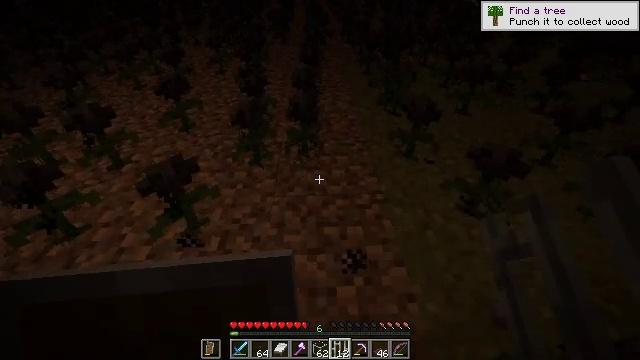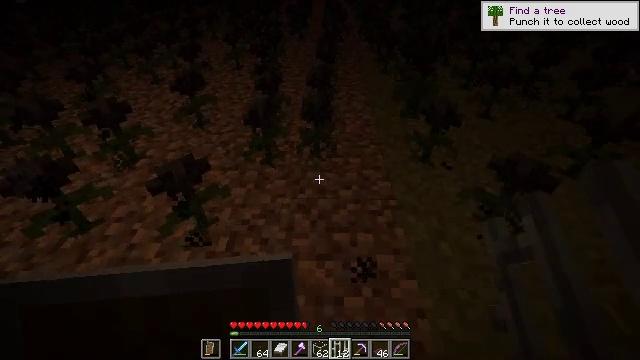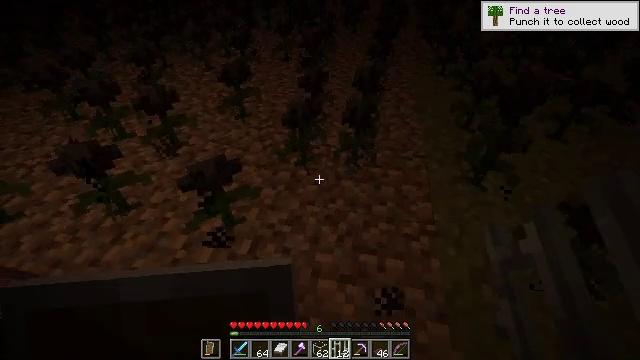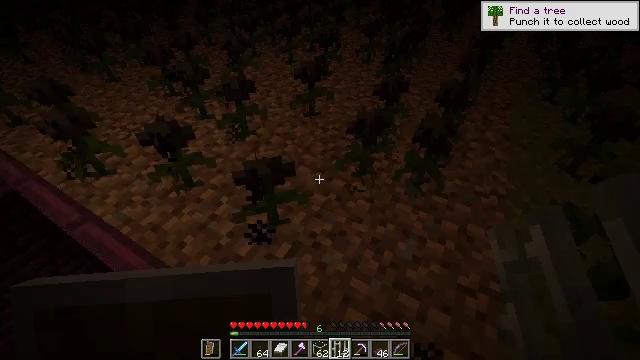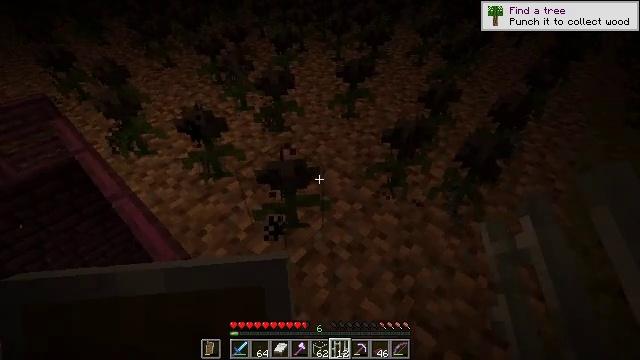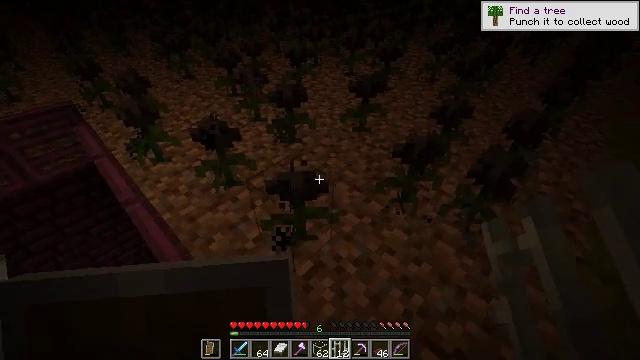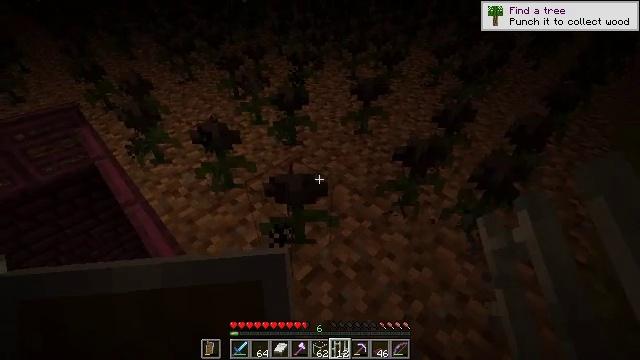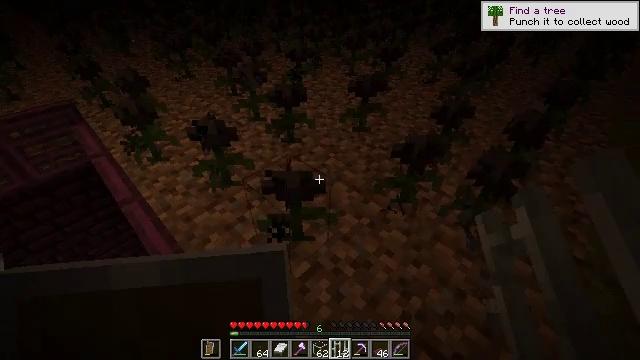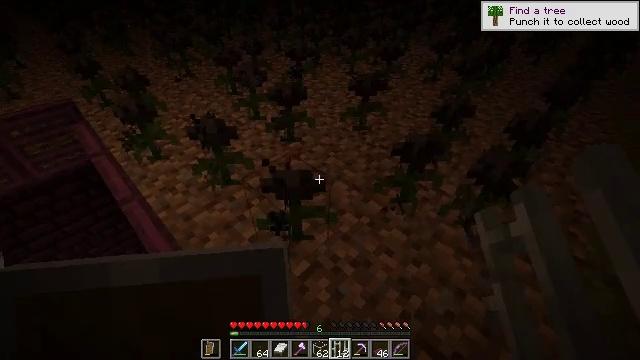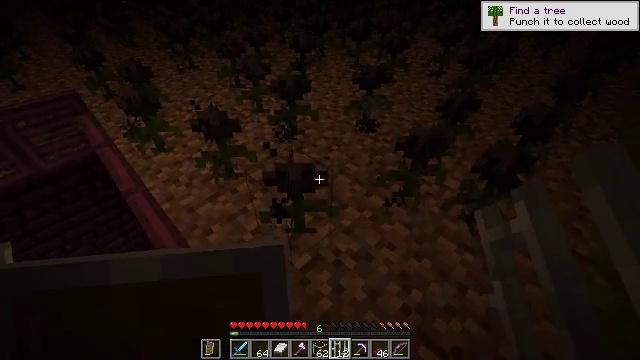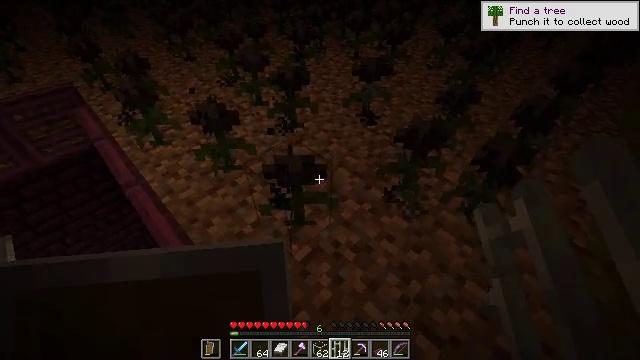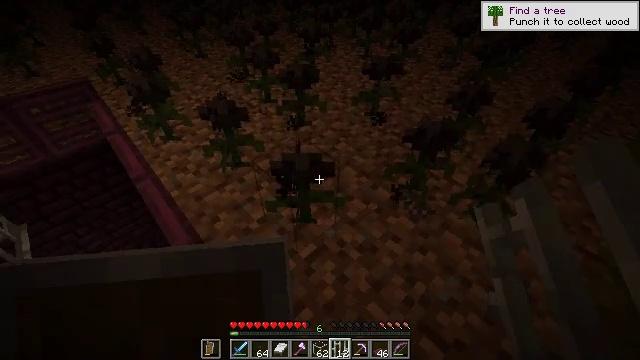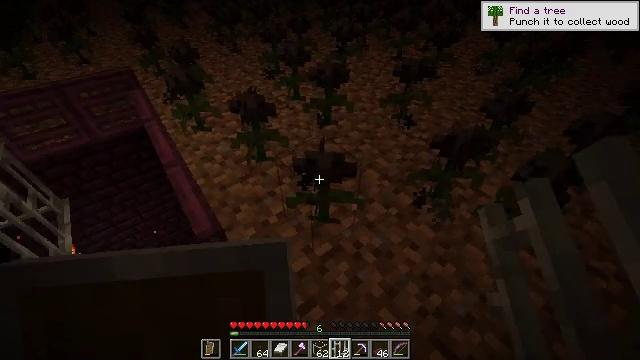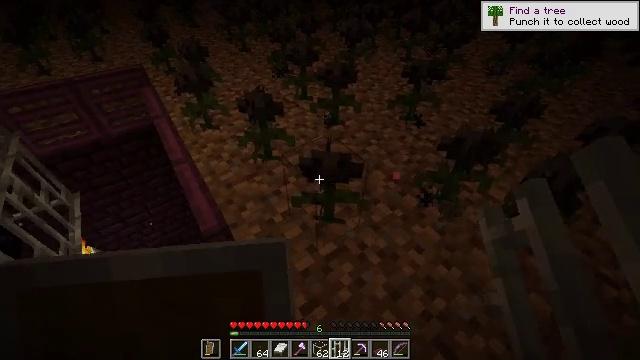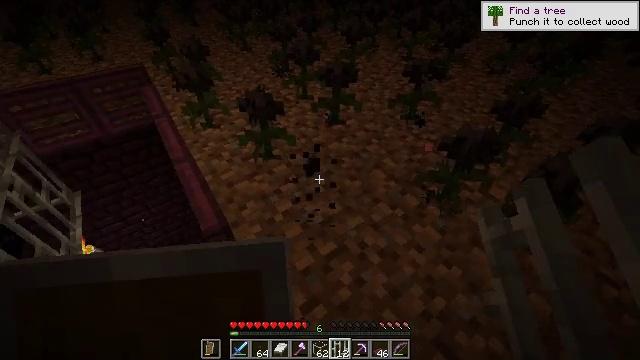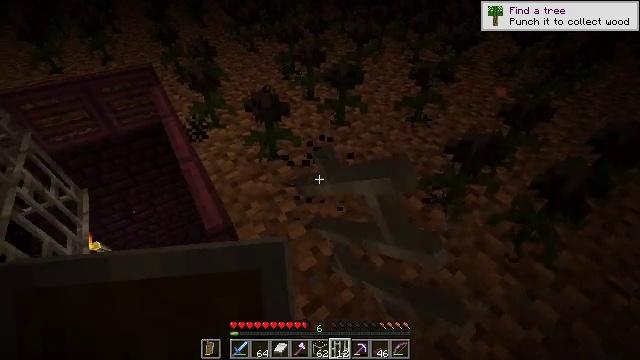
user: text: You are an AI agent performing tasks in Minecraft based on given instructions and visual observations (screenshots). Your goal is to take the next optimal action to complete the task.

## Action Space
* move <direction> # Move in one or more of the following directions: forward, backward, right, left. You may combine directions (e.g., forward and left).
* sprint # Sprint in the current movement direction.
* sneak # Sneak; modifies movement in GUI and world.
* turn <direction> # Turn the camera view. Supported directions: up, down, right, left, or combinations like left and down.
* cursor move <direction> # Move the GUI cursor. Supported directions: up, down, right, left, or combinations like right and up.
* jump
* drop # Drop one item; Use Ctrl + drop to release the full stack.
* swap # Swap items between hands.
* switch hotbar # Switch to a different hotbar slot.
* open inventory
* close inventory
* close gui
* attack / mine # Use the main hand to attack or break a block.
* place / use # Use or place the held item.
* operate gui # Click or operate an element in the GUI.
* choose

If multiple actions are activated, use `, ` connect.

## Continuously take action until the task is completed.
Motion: motion action
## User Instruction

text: Attack the wither rose to collect it.
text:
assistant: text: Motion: move forward, turn left
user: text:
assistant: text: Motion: move forward, turn left and down
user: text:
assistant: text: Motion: turn left
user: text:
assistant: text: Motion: turn left
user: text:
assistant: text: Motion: turn left and up
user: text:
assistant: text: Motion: no_op
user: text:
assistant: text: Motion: no_op
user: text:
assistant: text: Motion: no_op
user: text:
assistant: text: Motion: turn down
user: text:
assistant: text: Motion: turn down
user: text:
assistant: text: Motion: turn left
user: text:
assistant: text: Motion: turn left
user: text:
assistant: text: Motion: turn left
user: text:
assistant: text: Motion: attack / mine
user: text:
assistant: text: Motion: turn left, attack / mine
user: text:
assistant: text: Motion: move forward, turn left and up
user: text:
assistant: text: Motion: move forward, turn left and up
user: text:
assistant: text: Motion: move forward
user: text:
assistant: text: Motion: no_op
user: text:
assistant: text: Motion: attack / mine
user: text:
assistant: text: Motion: attack / mine
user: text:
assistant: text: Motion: turn left
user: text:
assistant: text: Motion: move forward, turn left and up
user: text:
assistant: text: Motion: move forward, turn left and up
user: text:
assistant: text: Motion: move forward, turn left and up
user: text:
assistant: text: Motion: move forward, turn left
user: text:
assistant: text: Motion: move forward
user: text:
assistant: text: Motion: attack / mine
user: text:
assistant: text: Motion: attack / mine
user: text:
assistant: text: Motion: move forward, attack / mine